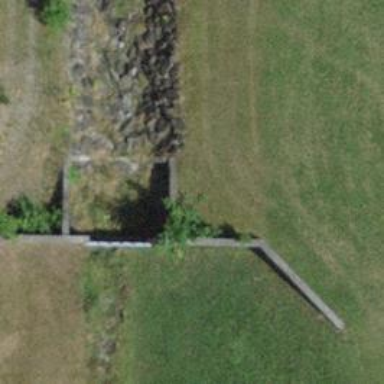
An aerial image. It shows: Wall is shown in the image.